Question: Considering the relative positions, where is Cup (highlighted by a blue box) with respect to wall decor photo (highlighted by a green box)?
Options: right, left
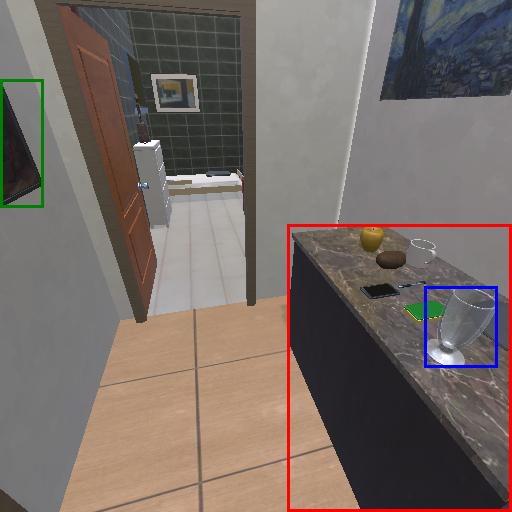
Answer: right